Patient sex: M
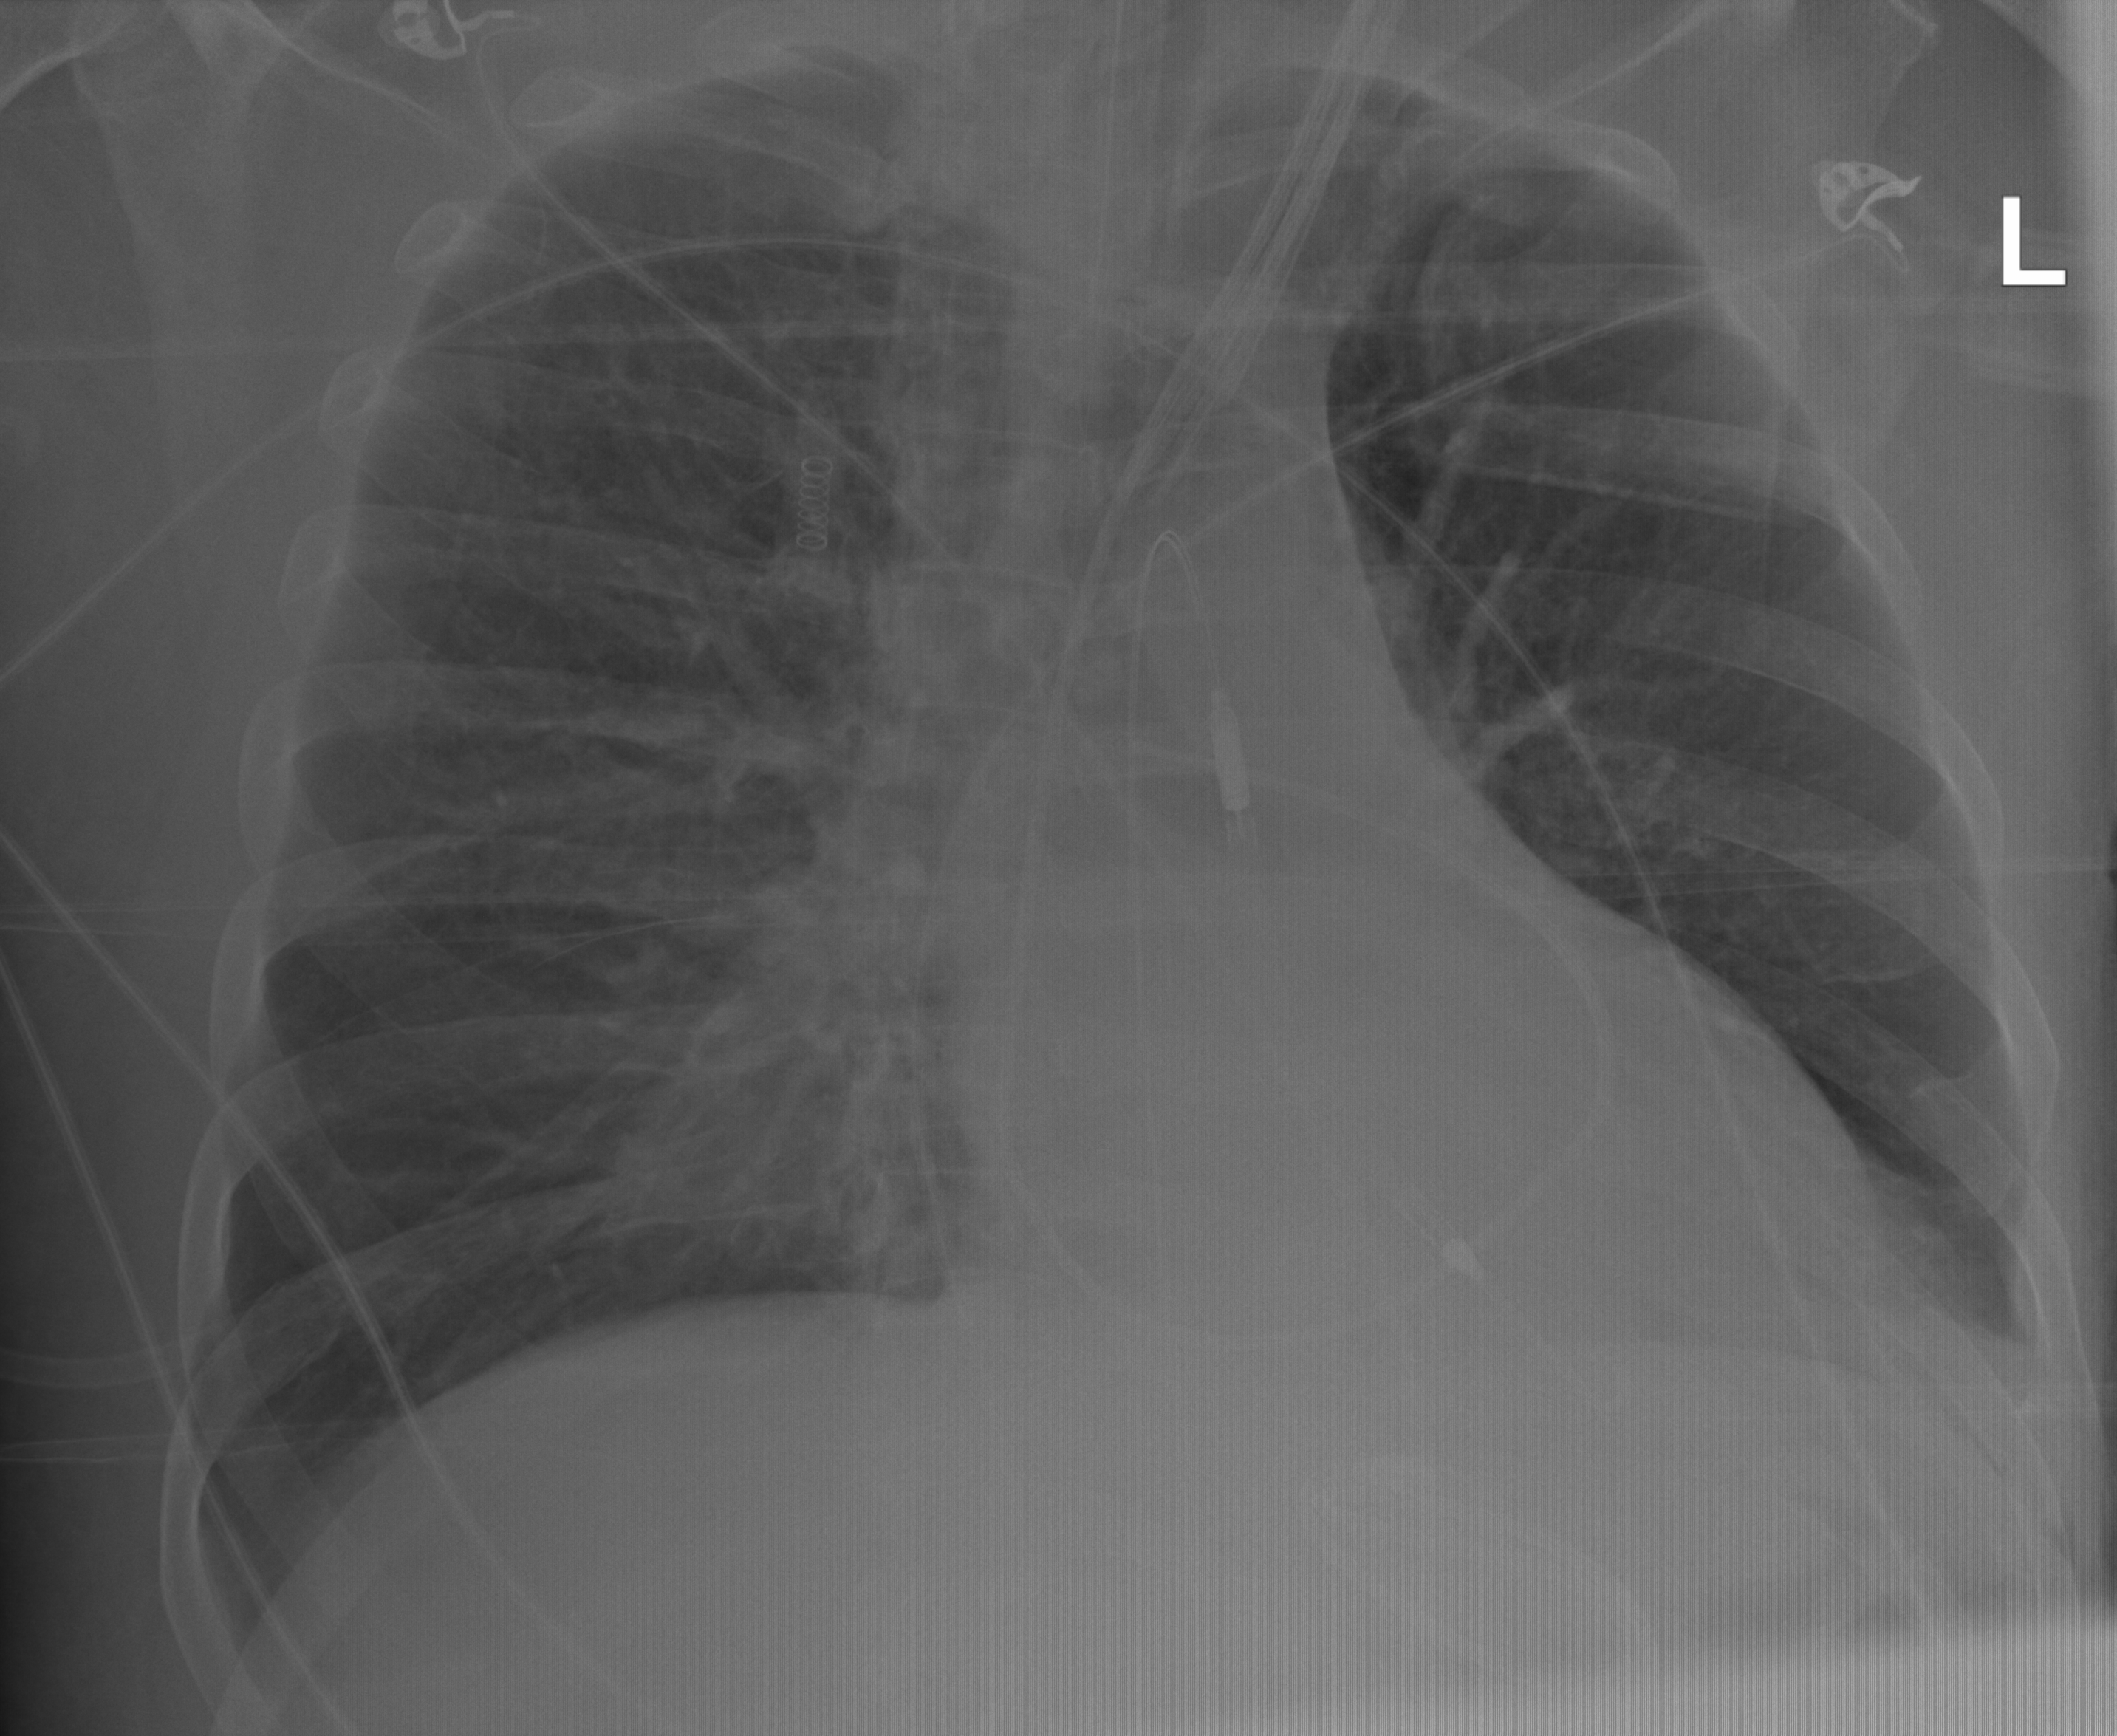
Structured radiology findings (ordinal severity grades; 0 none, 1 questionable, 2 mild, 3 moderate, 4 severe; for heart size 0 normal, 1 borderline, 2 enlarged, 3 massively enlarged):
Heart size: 2
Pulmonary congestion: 2
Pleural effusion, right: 0
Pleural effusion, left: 0
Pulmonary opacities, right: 0
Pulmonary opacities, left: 0
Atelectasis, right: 2
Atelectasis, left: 2